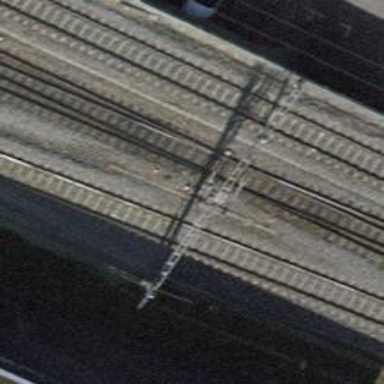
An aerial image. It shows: Railway crossing.